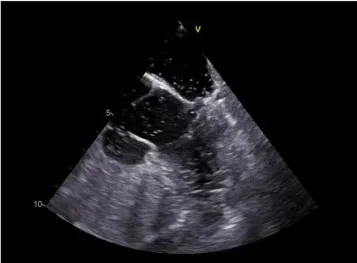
(C) c-TEE revealed a large number of microbubbles in the left-sided chambers during the Valsalva maneuver.
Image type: radiology (ultrasound)